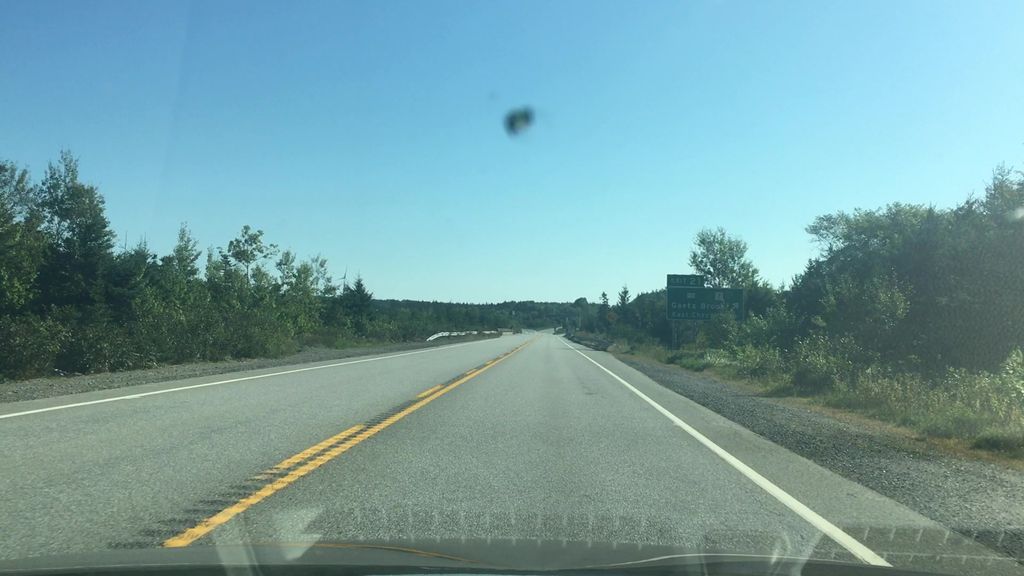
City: halifax